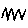
Label: zigzag